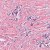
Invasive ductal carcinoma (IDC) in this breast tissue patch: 1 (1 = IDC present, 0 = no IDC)